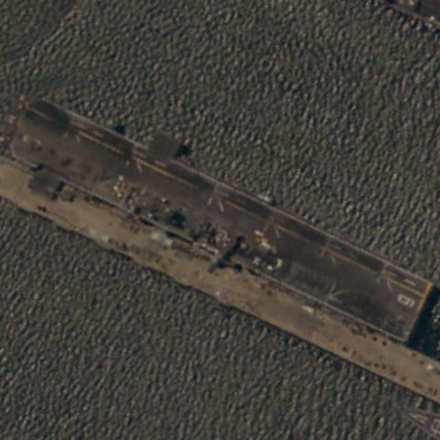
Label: assault